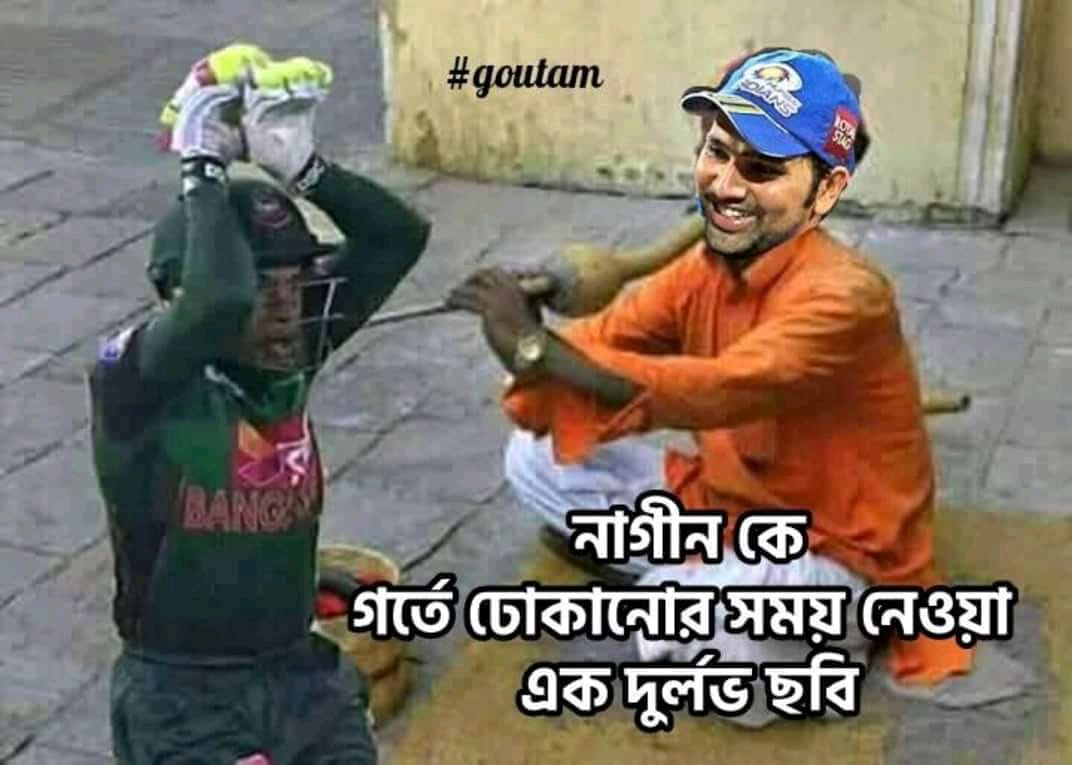
Caption: নাগীন কে গর্তে ঢোকানোর সময় নেওয়া এক দুর্লভ ছবি
Label: hate